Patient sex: M
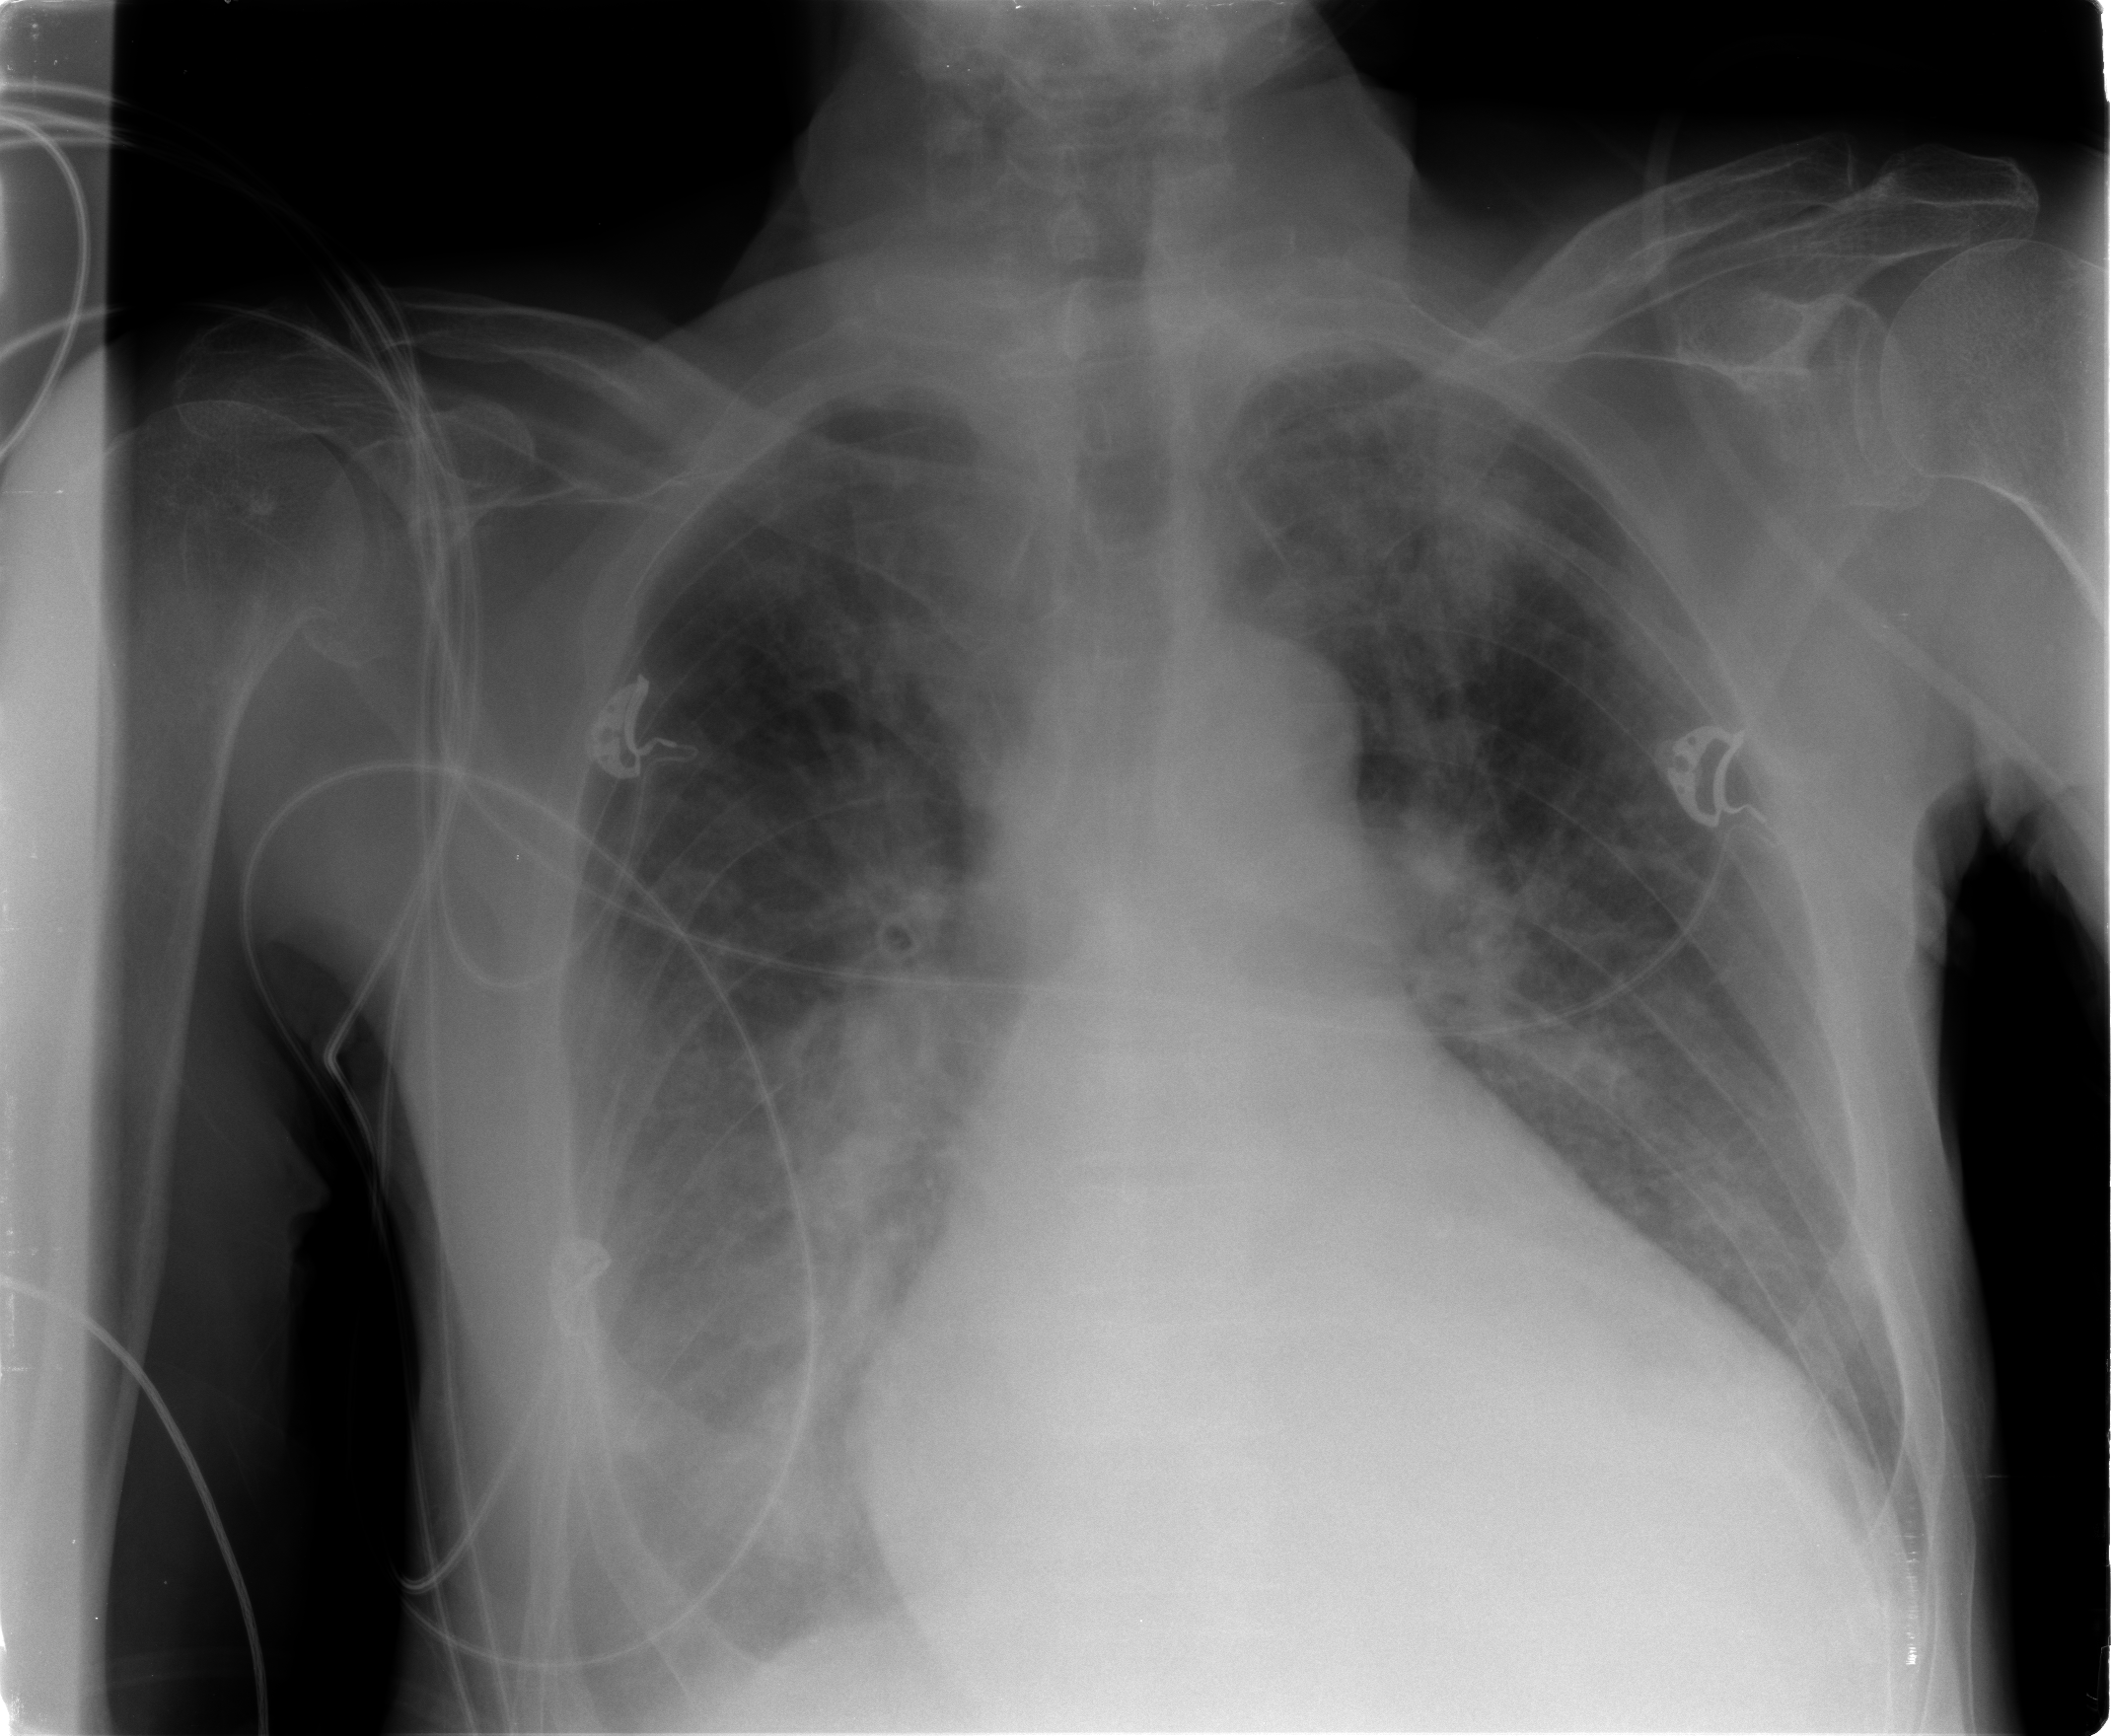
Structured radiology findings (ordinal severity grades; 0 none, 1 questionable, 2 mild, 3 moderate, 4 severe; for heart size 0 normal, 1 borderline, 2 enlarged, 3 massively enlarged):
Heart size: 2
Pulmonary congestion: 3
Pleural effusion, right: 2
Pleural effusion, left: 0
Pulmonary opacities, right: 2
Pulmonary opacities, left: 2
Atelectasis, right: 2
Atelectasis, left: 0